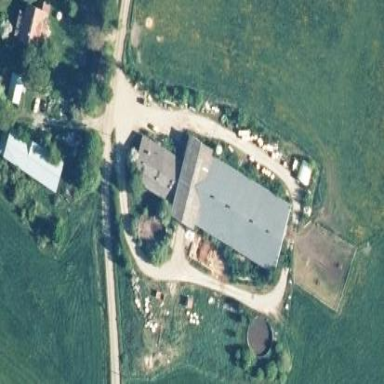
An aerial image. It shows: Farm auxiliary building.